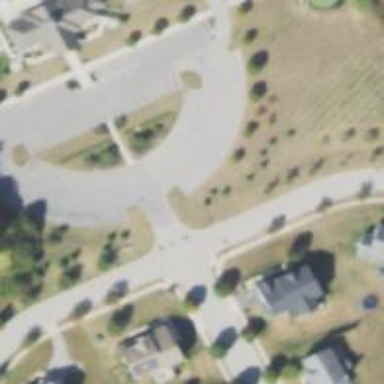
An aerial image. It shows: Road with stop sign.